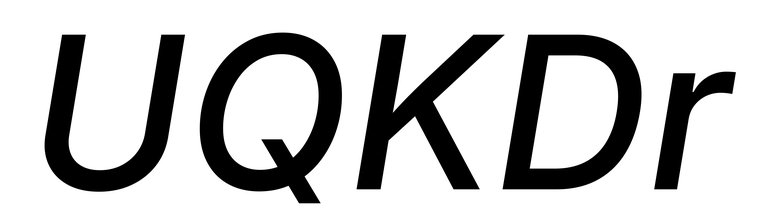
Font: Inter-Italic_Medium_Italic